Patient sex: F
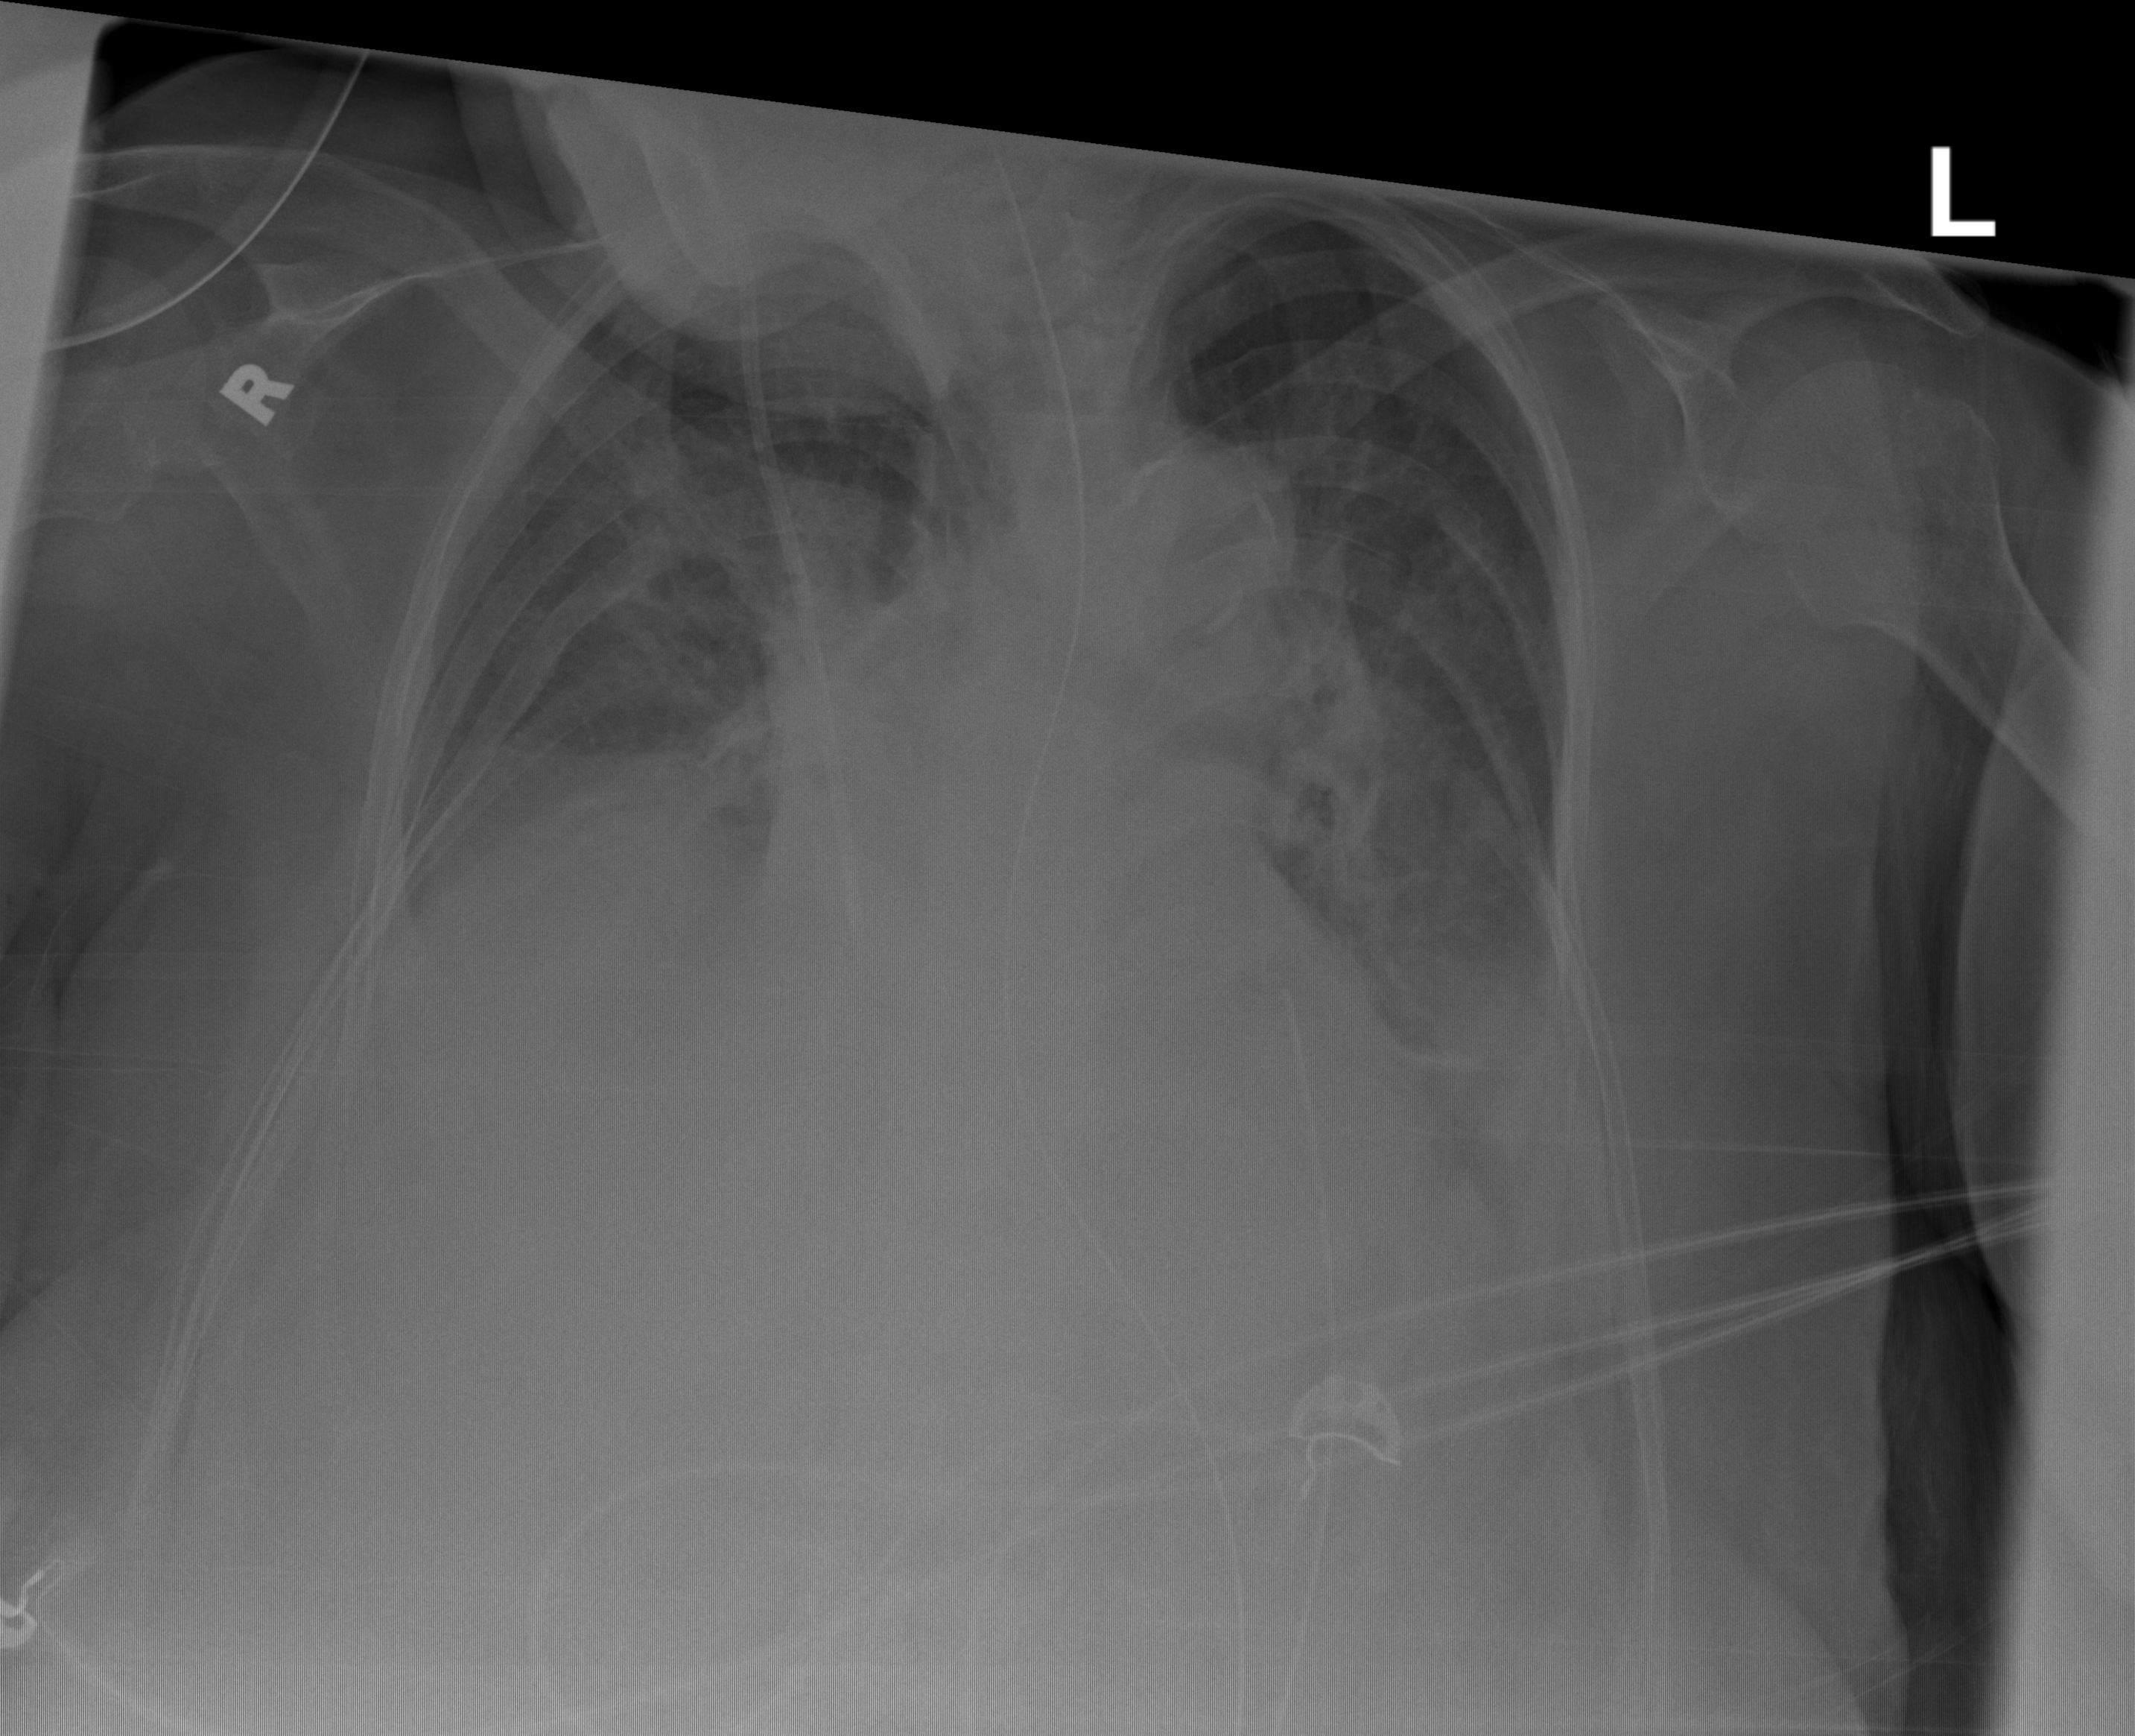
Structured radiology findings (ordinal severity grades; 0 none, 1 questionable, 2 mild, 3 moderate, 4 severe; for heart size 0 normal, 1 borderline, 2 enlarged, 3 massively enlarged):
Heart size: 2
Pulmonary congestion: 0
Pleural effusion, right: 3
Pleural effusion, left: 3
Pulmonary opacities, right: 2
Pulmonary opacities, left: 2
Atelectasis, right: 3
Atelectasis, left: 3